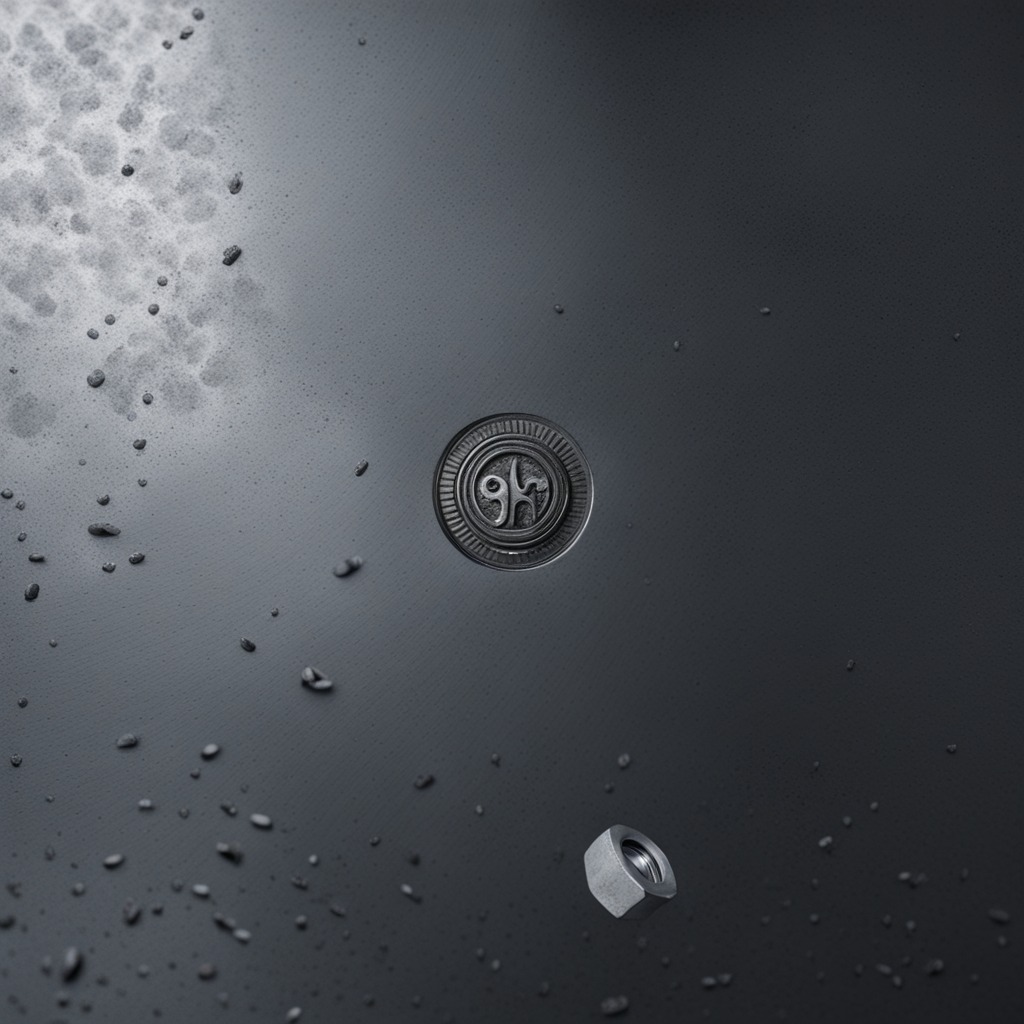
A metal nut is lying on a cold steel table in a mining workshop.